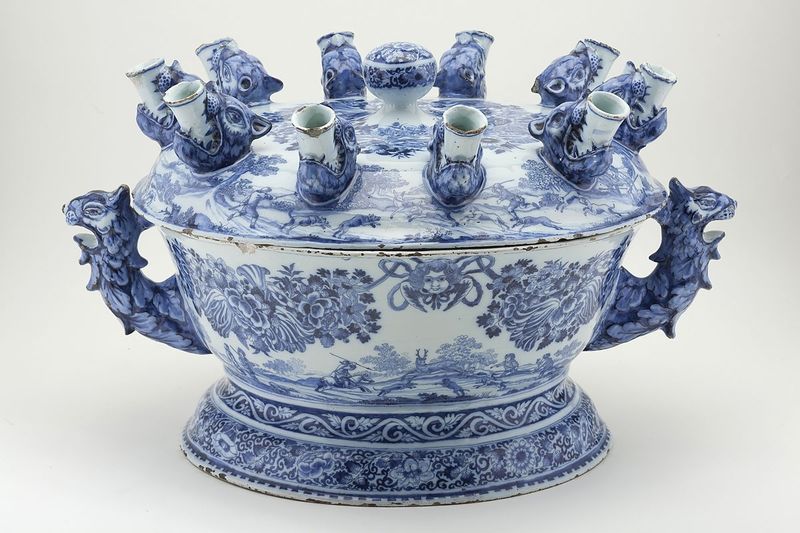
Titel: Tulpenvase mit Jagdszenen
Künstler: De Grieksche A
Standort: Hamburg
Institution: Museum für Kunst und Gewerbe Hamburg
Schlagwörter: blau, hund, schüssel, engel, keramik, topf, jagd, fabelwesen, terrine, porzelan, ungeheuer, drache, jagen, monster, fayence, fabeltier, fabeltiere, zwitterwesen, monstrum, pflanzenornamente, zierobjekte, gefäß, tüllenvase, tulpenvase, blaumalerei, unterglasurmalerei